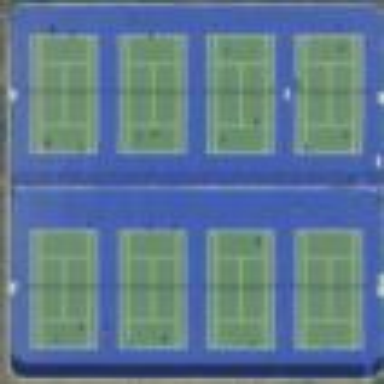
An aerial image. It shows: Tennis court in leisure pitch.